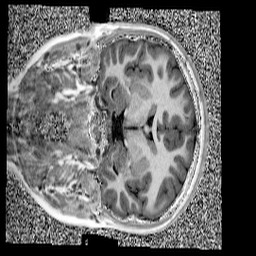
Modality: UNIT1
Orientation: coronal
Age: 11
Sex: female
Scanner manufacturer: siemens
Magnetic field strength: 3 T
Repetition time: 4 s
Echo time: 0.00303 s